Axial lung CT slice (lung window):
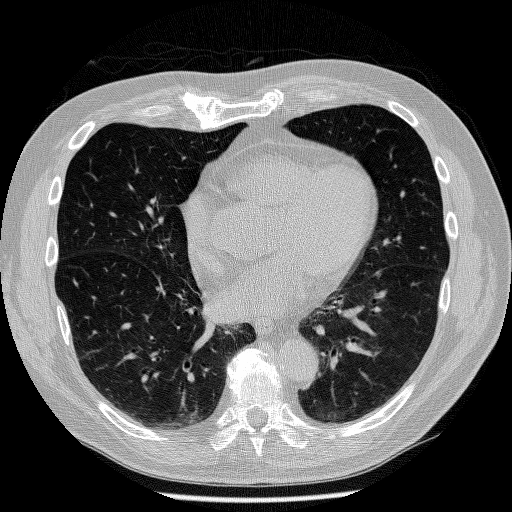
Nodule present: no